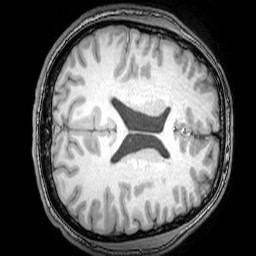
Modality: T1w
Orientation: axial
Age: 22
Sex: male
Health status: healthy
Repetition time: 0.081 s
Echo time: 0.037 s